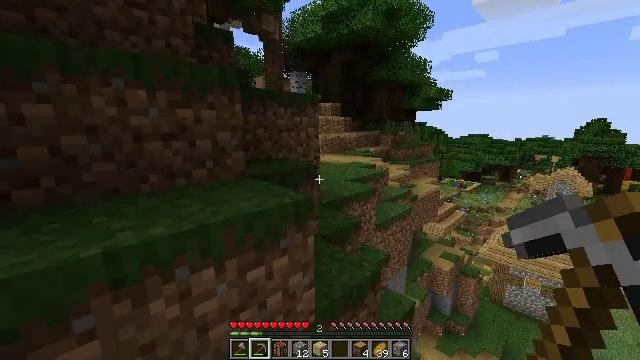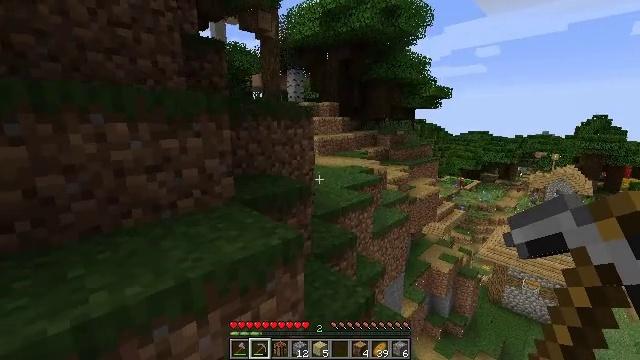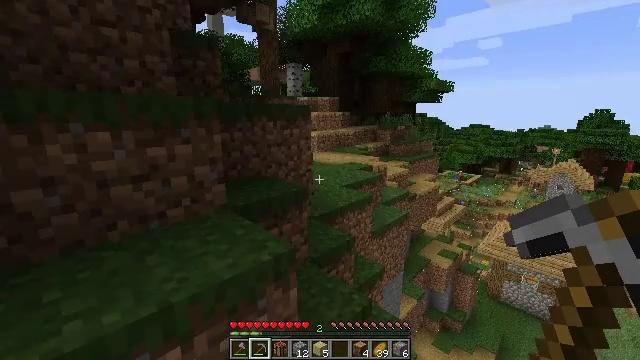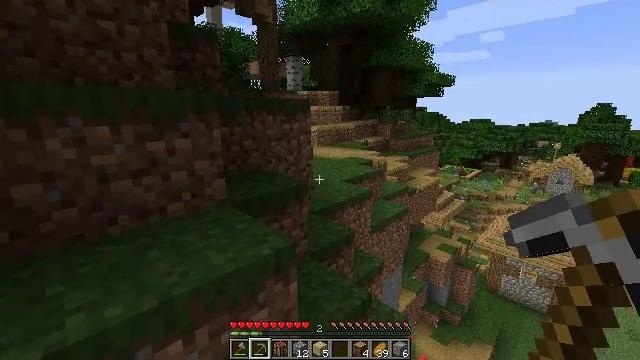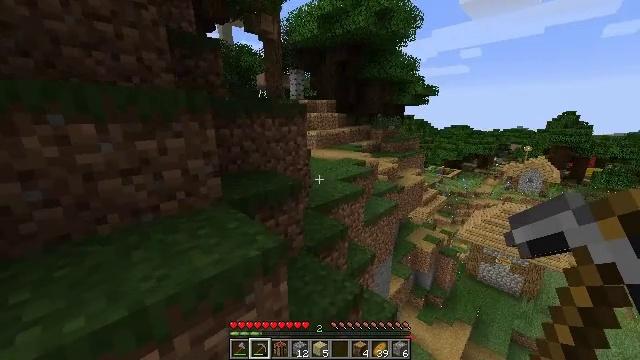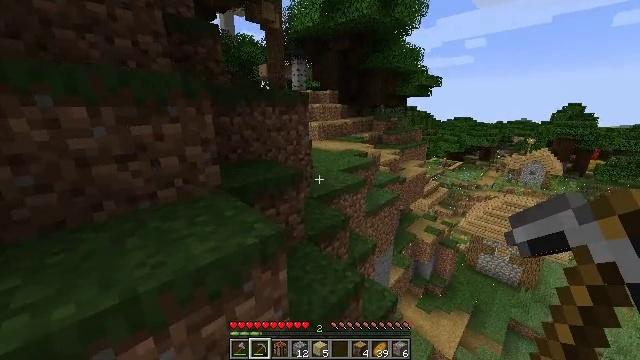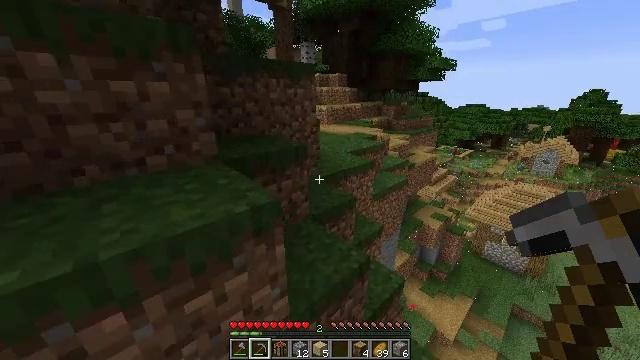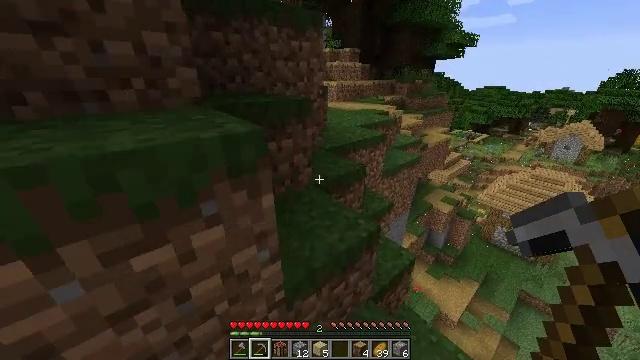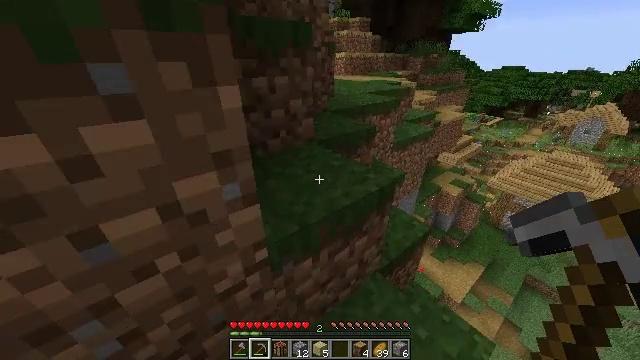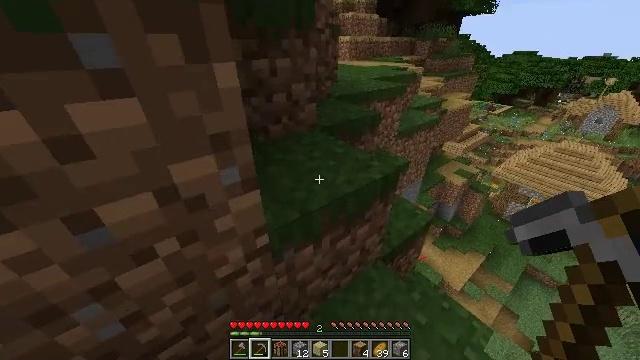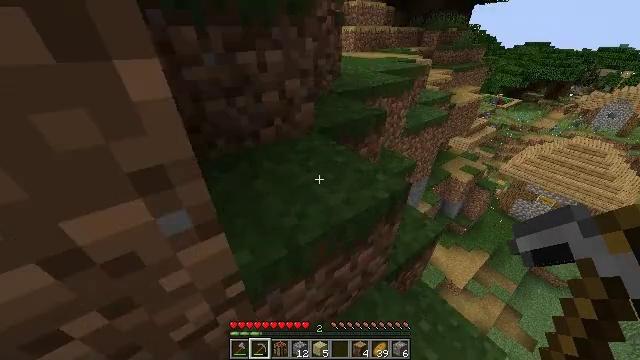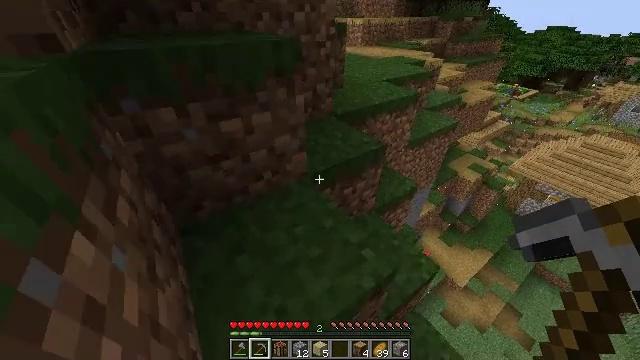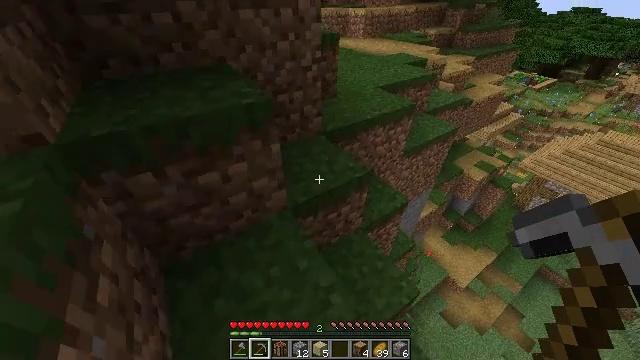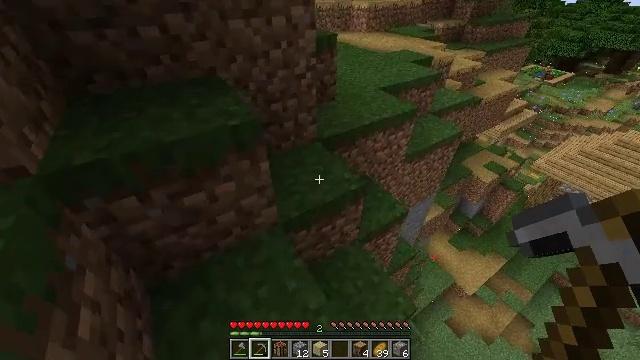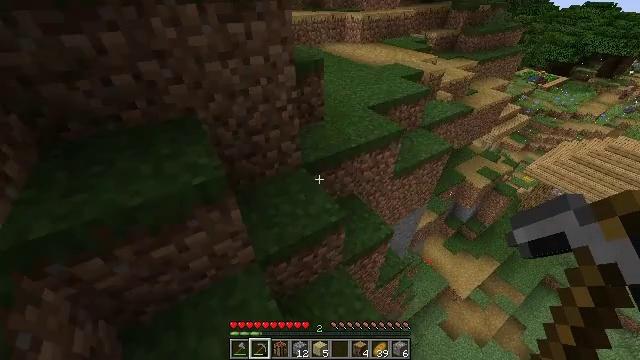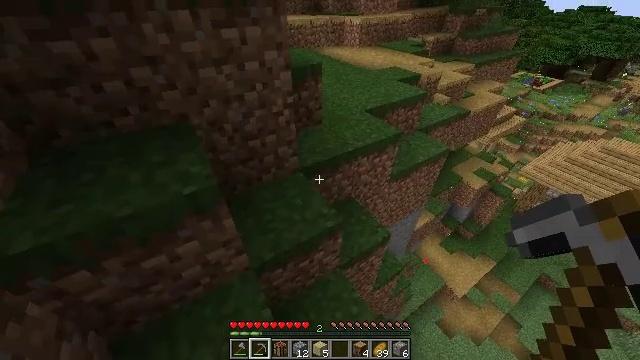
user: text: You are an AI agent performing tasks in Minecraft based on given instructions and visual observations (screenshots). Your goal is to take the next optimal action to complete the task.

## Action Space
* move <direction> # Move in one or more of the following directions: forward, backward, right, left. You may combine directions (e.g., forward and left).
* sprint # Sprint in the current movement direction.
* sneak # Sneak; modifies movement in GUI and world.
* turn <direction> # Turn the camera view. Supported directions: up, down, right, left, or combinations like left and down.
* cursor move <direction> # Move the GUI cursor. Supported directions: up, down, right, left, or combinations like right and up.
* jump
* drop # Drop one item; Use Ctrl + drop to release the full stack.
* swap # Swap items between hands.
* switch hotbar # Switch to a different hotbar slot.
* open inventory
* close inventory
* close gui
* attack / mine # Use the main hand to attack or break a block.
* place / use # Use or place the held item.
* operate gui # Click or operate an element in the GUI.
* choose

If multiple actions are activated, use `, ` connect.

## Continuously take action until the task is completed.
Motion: motion action
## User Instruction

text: Harvest dark oak leaves for decorative purposes.
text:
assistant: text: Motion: move forward, sprint, jump
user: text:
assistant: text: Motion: move forward, sprint, turn down, jump
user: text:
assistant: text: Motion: move forward, sprint, turn down, jump
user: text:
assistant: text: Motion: move forward, sprint, jump
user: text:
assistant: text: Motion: move forward, sprint, turn down, jump
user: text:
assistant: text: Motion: move forward, sprint, turn left and down, jump
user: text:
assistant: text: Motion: move forward, sprint, turn left and down, jump
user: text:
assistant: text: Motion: move forward, sprint, turn left and down, jump
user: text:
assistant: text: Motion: move forward, sprint, turn down, jump
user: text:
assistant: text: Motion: move forward, sprint, turn left and down, jump
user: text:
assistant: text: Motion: move forward, sprint, turn left and down, jump
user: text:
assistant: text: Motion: move forward, sprint, turn down, jump
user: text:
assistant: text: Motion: move forward and move left, sprint, jump
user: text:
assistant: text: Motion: move forward and move left, sprint, jump
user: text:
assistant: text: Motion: move forward and move left, sprint, jump
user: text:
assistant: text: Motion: move forward, sprint, jump
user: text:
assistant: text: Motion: move forward, sprint, jump
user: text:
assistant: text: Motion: move forward, sprint, jump
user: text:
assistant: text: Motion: move forward, sprint, jump
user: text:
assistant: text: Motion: move forward, sprint, jump
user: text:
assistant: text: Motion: move forward, sprint
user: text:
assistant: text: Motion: move forward, sprint, turn up
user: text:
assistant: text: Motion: move forward, sprint, turn up
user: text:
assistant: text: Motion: move forward, sprint
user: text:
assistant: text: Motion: move forward and move left, sprint
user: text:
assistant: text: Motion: move forward and move left, sprint
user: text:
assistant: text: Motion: move forward and move left, sprint, turn up
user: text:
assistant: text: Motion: move forward and move left, sprint
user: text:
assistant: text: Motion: move forward and move left, sprint, turn up
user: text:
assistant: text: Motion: move forward and move left, sprint